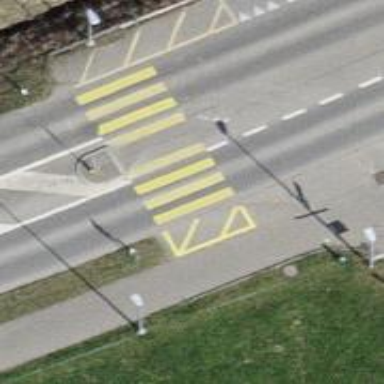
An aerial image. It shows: Uncontrolled crossing on the road with yellow zebra marking on the crossing island.